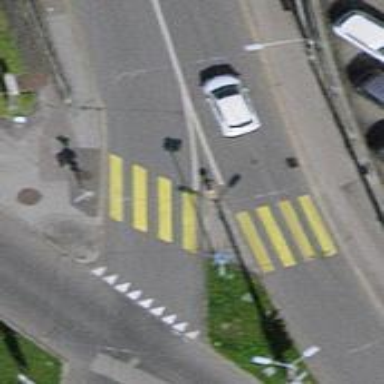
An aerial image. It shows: Uncontrolled crossing on the road.